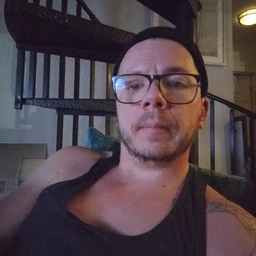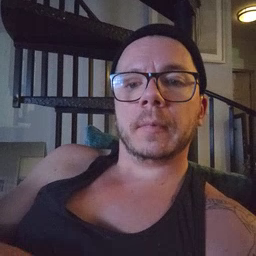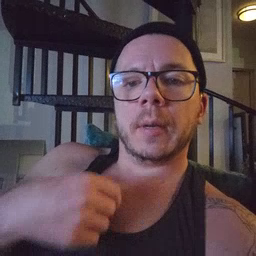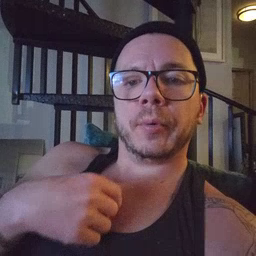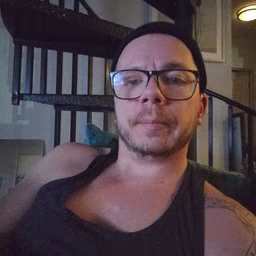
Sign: zipper